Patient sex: F
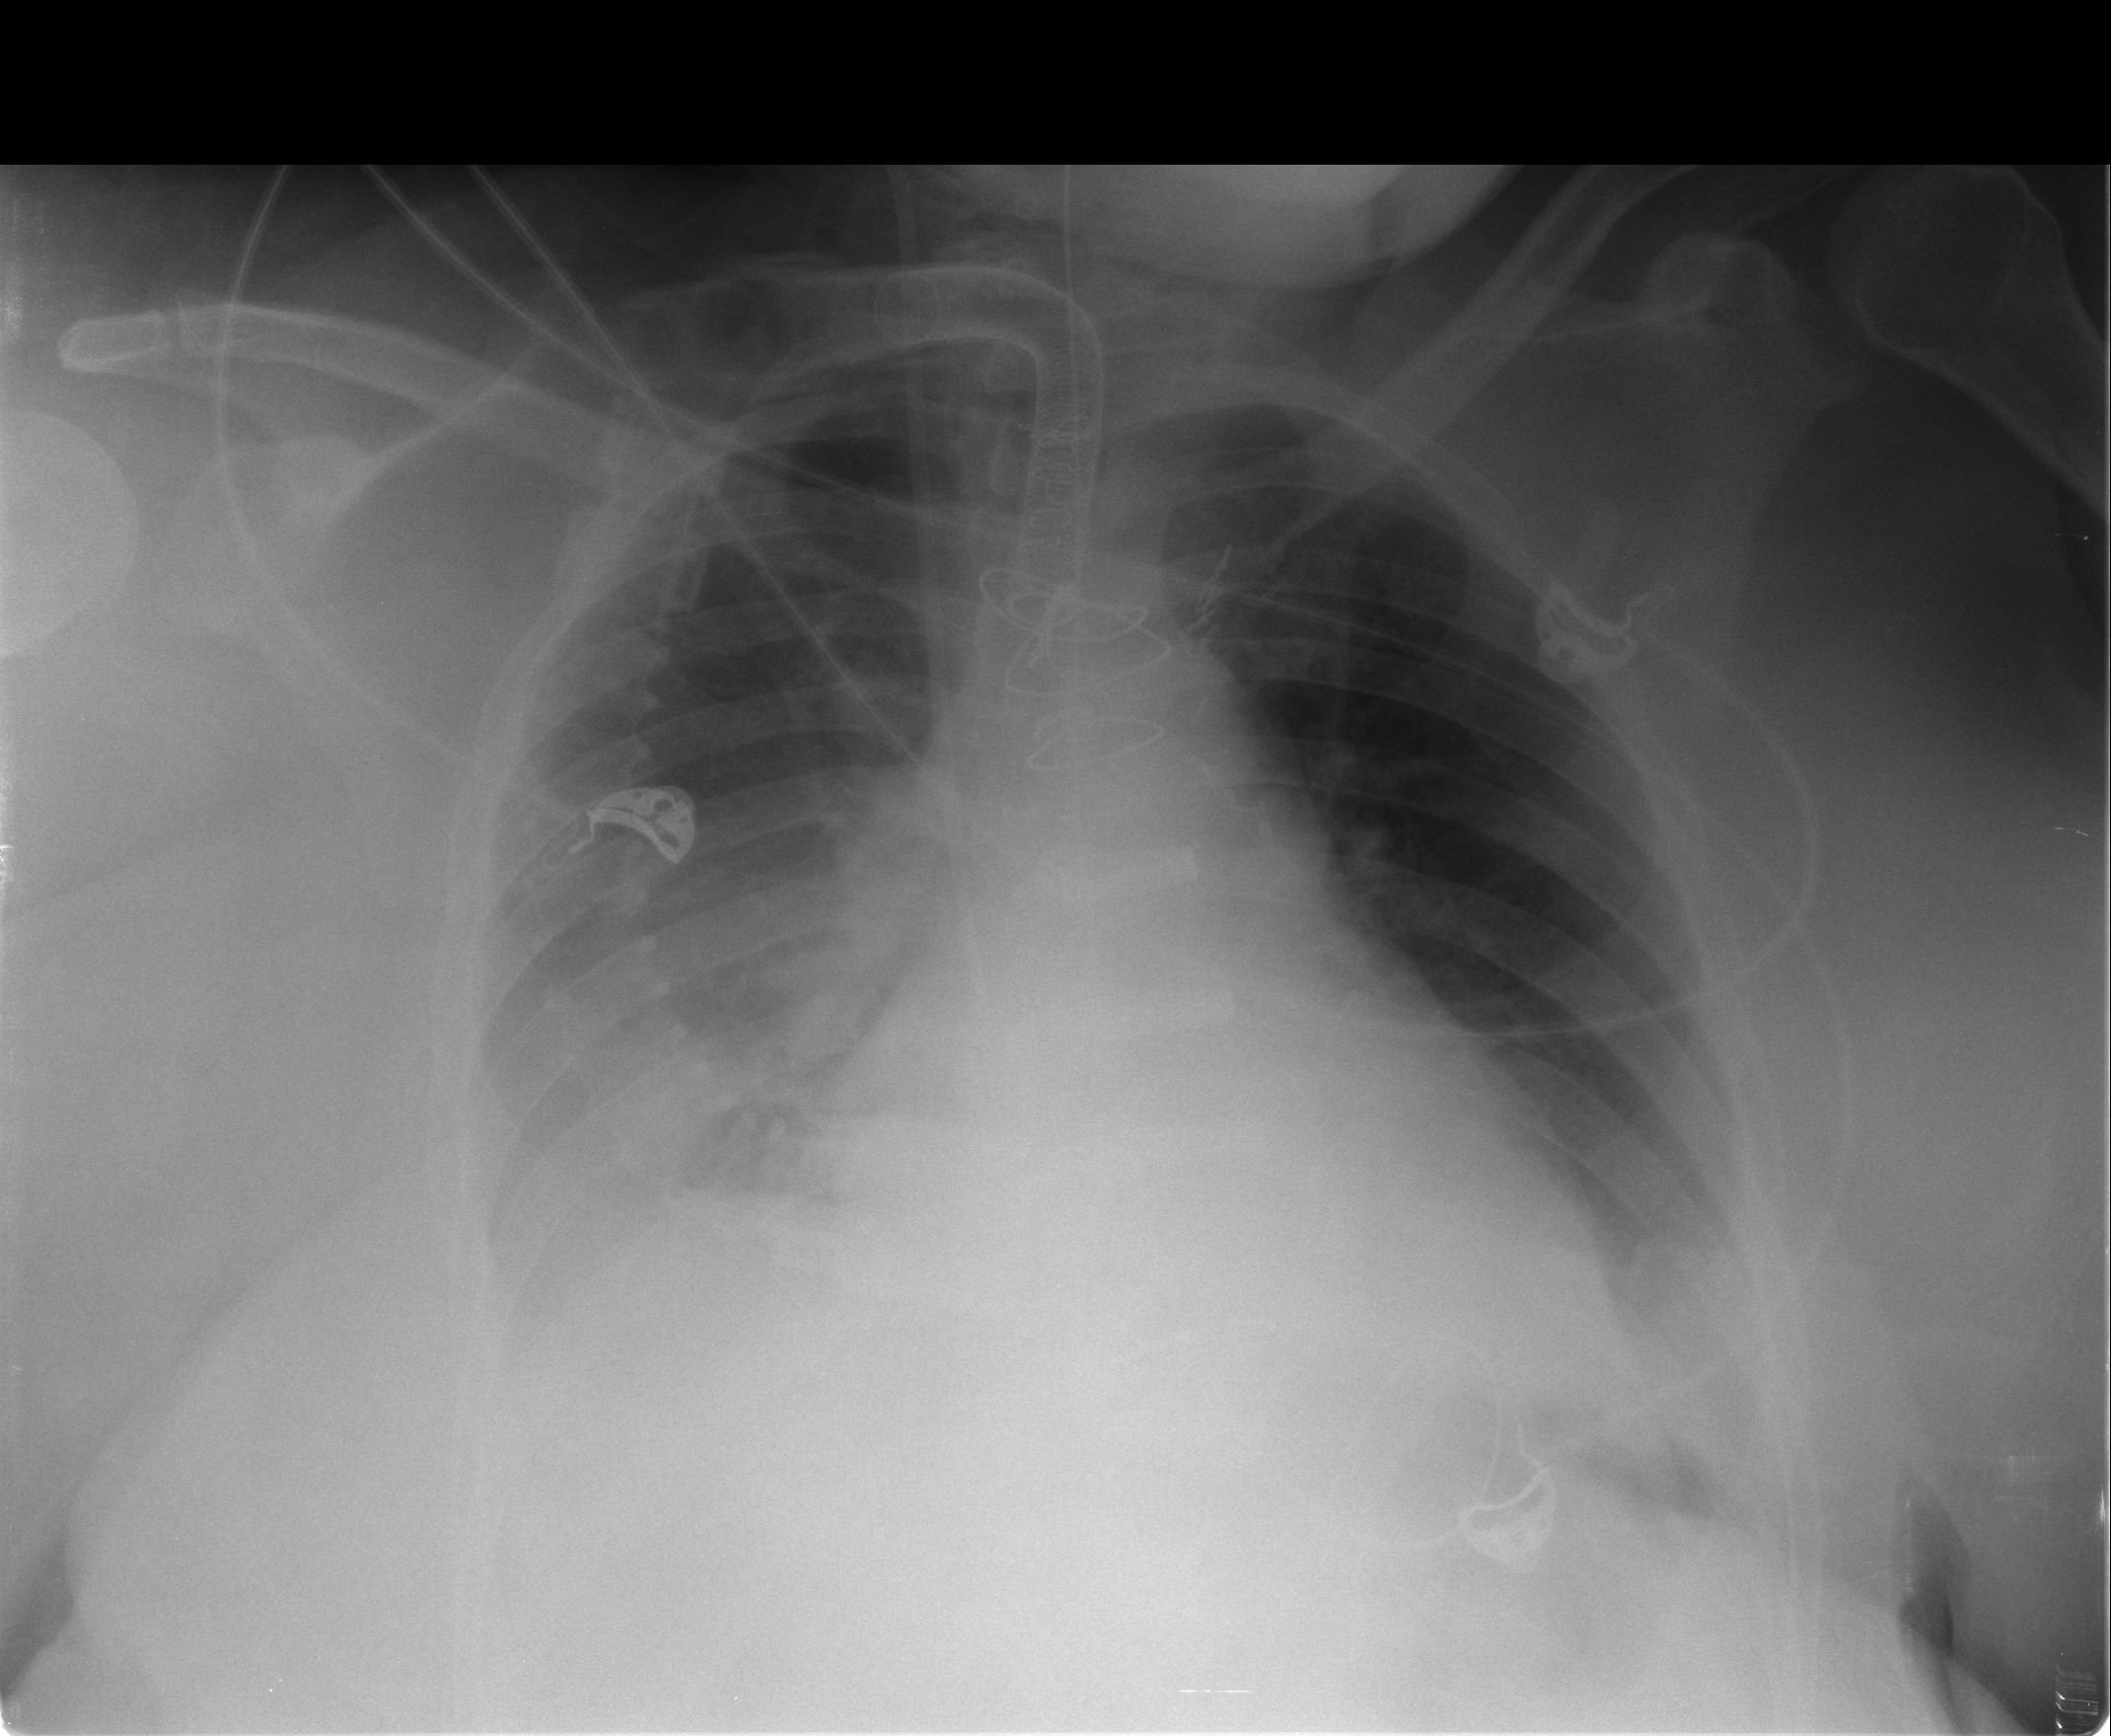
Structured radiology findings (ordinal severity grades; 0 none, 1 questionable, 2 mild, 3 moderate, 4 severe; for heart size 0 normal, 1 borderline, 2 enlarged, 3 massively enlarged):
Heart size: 1
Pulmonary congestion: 1
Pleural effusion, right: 2
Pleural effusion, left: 1
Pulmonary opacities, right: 1
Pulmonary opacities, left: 0
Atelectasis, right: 2
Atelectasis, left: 2